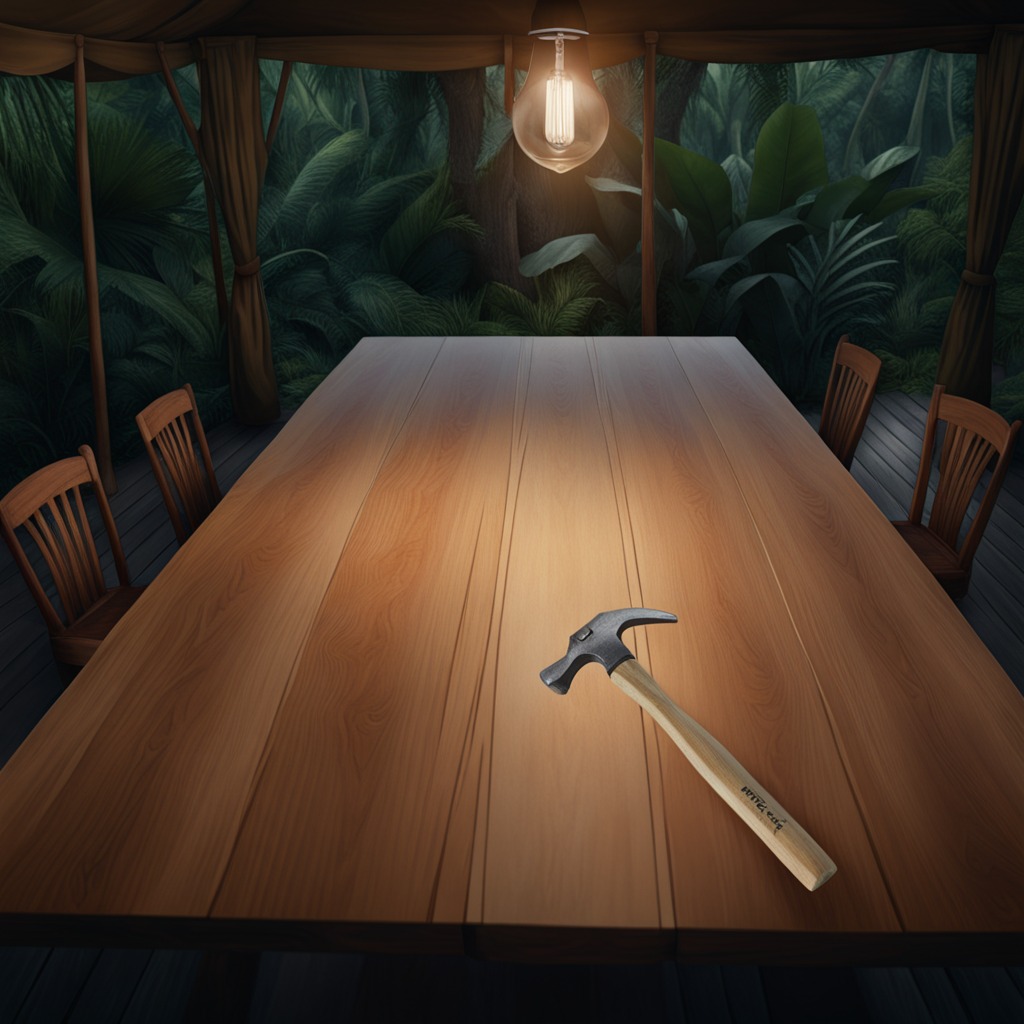
A hammer is lying on the wooden table.